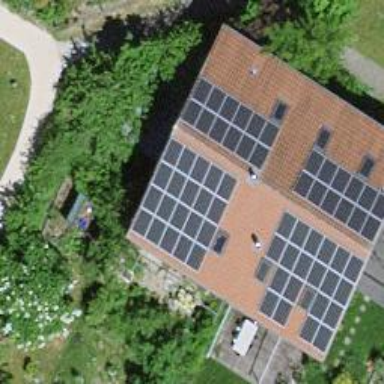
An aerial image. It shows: Solar photovoltaic panel generator on roof of building.